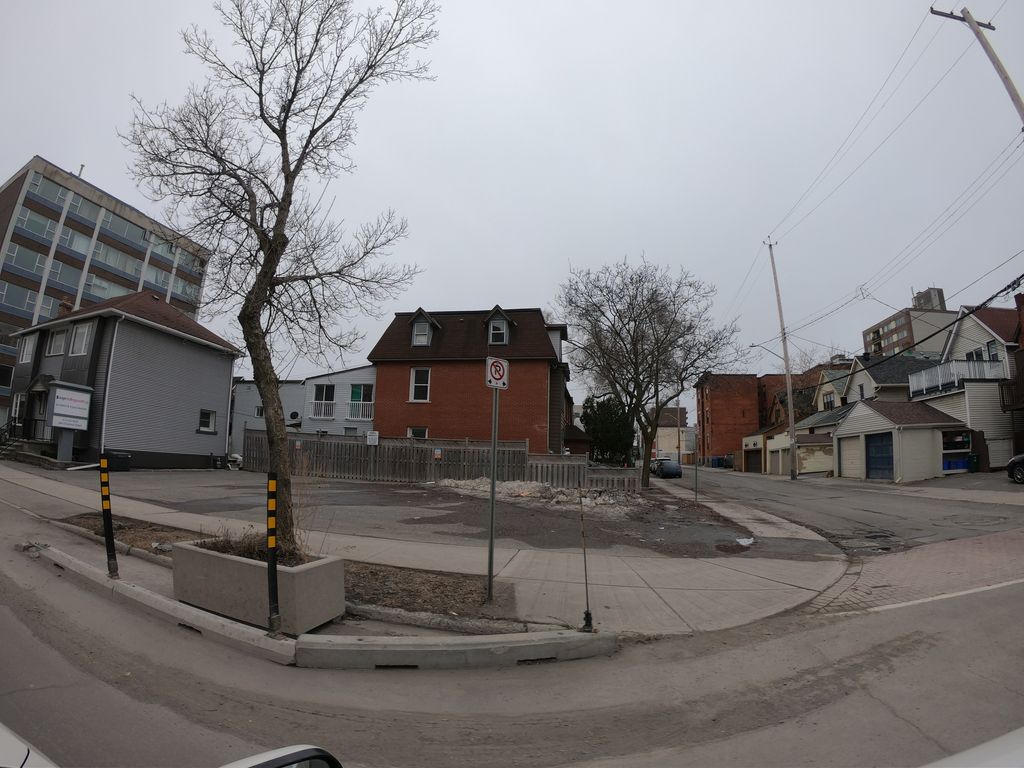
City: ottawa-gatineau